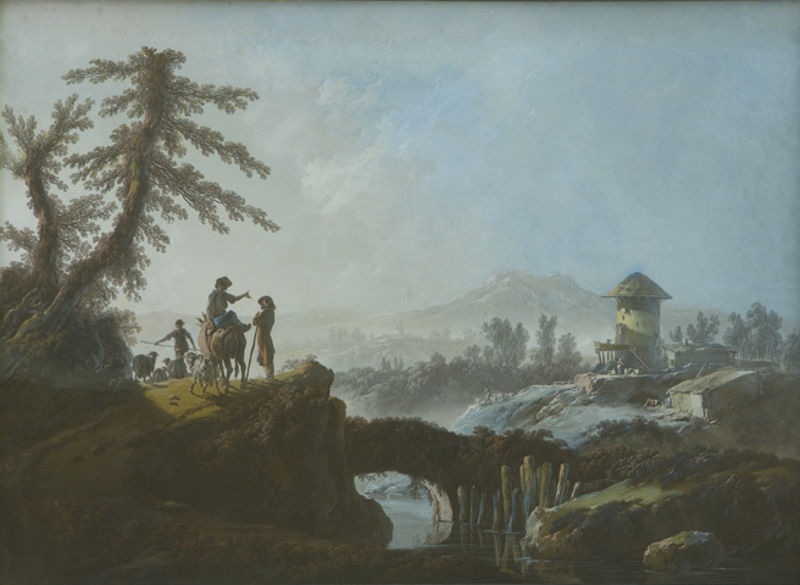
Titel: Bergige Landschaft ("Der Winter")
Künstler: Jean Pillement
Standort: Karlsruhe
Institution: Staatliche Kunsthalle Karlsruhe
Schlagwörter: baum, berg, blau, felsen, gemälde, gruppe, hand, himmel, laub, mann, schatten, wasser, weiß, wolken, bäume, fluss, grün, landschaft, menschen, ufer, abend, braun, grau, hell, hintergrund, hut, licht, männer, vordergrund, blick, dach, gebäude, gras, haus, rasen, schnee, tier, tiere, weg, wiese, malerei, architektur, arm, mensch, stein, steine, bach, horizont, häuser, hügel, kalt, morgen, mühle, natur, pfähle, spiegelung, vieh, brücke, büsche, gebüsch, hütte, land, kind, personen, pflanzen, tal, wald, wasserfall, esel, pferd, reiter, stock, turm, farbig, klar, ruhig, bogen, stab, berge, gebirge, gipfel, dorf, farbe, herde, kuh, schlucht, winter, flus, krieg, querformat, stämme, stimmung, junge, warten, klippe, schaf, abschied, moos, abgrund, stöcke, ritter, bewachsen, pfer, wanderer, stall, aufbruch, david, reisende, schafe, hirte, hirten, schäfer, ziege, ziegen, obdach, wassermühle, überquerung, wanderschaft, überqueren, schafhirte, morgenlicht, morgentau, berger, schafsherde, gebäde, brücle, hite, bac, arkardien, holzpflock, reitrer, bgebirge, schag, holzpfloci